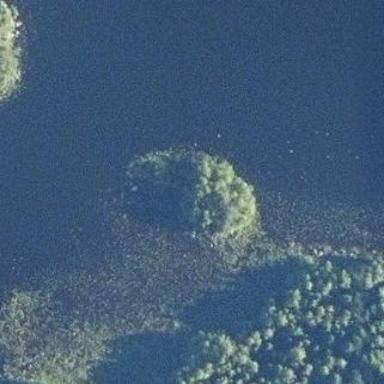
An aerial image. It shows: Serene lake.